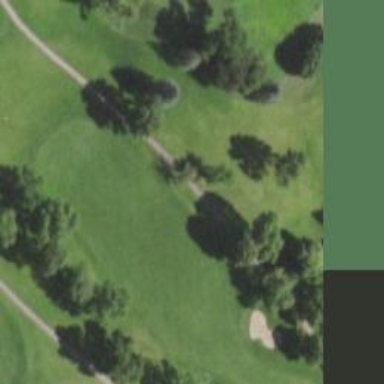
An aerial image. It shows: Path for both road and golf.